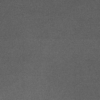
Label: dusty